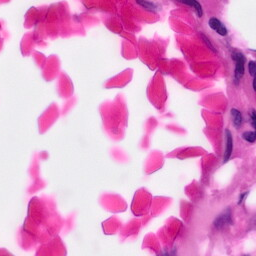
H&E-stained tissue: Pancreatic